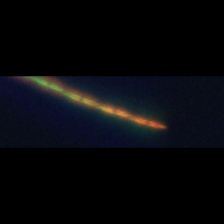
Taxon: Psuedo-nitzschia
Group: Diatoms